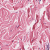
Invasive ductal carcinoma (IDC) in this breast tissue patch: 0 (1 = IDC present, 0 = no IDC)